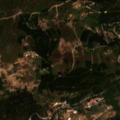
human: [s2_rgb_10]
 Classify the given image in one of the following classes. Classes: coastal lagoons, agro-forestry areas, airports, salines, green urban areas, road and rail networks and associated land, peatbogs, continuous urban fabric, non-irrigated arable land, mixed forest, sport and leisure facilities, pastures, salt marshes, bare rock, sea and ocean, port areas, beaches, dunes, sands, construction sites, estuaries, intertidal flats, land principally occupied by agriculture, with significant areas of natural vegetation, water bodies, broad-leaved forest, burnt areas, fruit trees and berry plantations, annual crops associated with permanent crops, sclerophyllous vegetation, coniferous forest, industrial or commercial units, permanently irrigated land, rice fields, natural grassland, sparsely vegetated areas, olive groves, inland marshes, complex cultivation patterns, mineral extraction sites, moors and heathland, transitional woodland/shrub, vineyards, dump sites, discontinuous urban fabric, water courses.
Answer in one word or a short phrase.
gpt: land principally occupied by agriculture, with significant areas of natural vegetation, broad-leaved forest, sclerophyllous vegetation